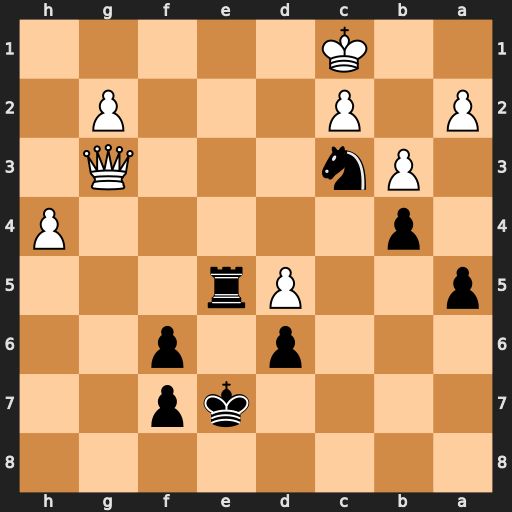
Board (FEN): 8/4kp2/3p1p2/p2Pr3/1p5P/1Pn3Q1/P1P3P1/2K5
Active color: b
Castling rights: -
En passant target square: -
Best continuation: Ne2+ Kd2 Nxg3